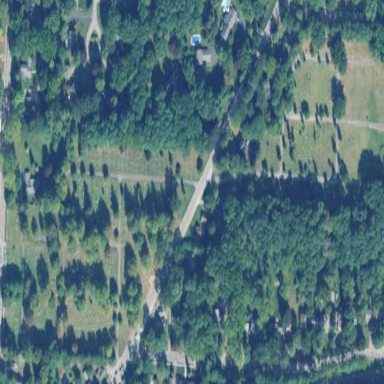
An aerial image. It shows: Cemetery.